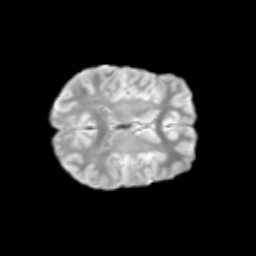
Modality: T2w
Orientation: axial
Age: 14
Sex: female
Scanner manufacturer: siemens
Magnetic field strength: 3 T
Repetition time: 3.8 s
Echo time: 0.07 s